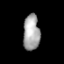
Tissue: prostate
Cell type: T cells
Senescence score: 0.3183
Nuclear area (px): 580
Mean DAPI intensity: 166.374